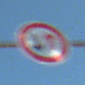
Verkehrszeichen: VorrangDesGegenverkehrs
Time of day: Midday
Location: Outdoor (Nature)
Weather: Clear
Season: NotSpecified
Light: Natural